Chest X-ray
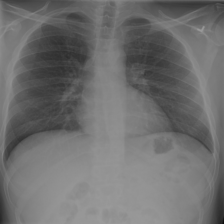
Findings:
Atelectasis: negative
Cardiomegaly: negative
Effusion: negative
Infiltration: negative
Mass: negative
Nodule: negative
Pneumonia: negative
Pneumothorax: negative
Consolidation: negative
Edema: negative
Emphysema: negative
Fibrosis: negative
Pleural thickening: negative
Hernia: negative